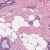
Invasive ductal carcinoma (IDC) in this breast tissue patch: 1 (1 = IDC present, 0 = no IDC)